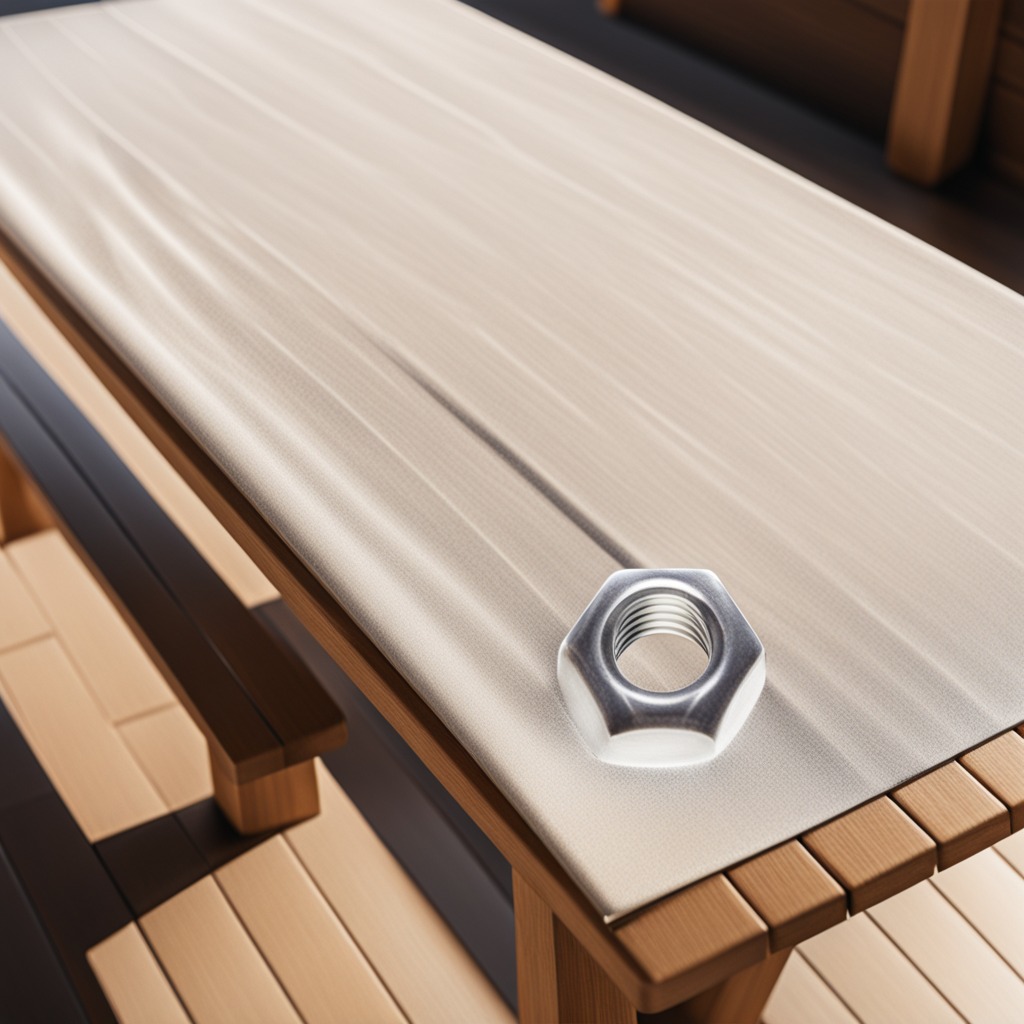
A metal nut is lying on a wooden table in an outdoor workshop during daytime bright natural light soft shadows worn but beneath the cloth.